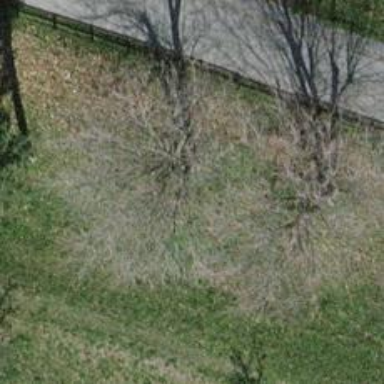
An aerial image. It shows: Deciduous broadleaved tree in garden.